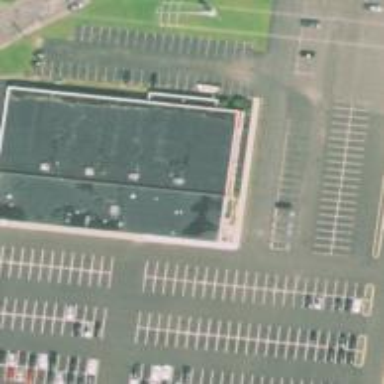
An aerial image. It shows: Leisure land featuring bowling alley.